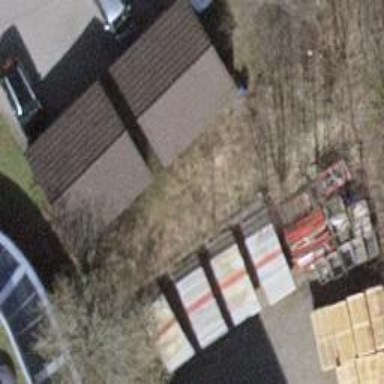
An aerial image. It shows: Group of garages.